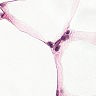
Metastatic tissue present: no